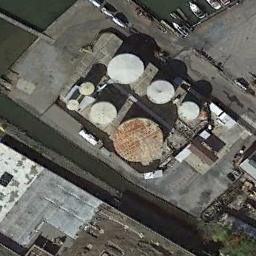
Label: storage_tank